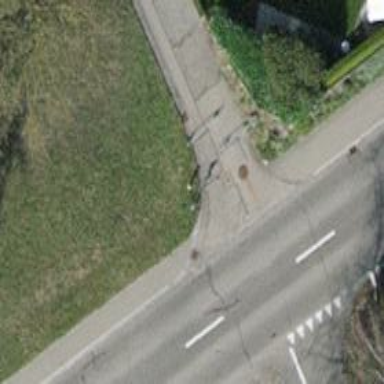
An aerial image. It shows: Cycle barrier.